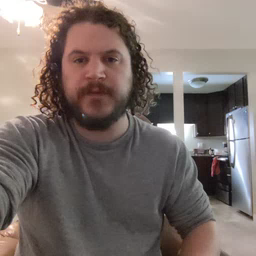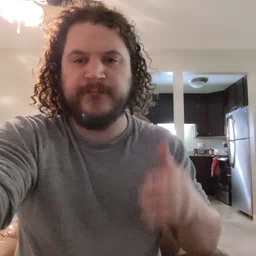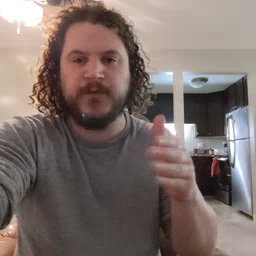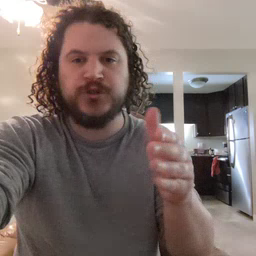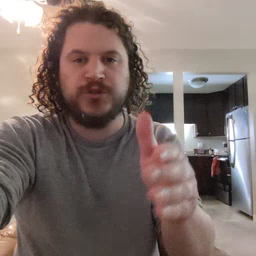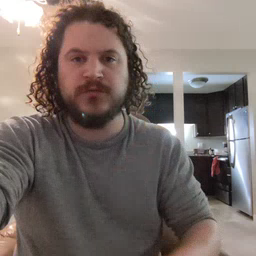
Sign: fish